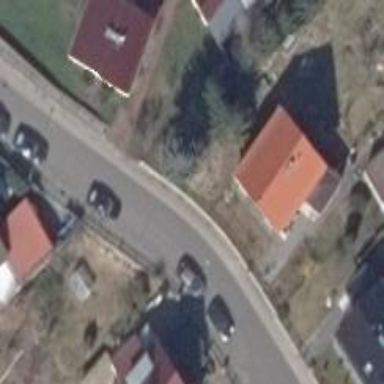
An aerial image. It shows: Residential road with sidewalks on both sides.